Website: lowes
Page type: customer-info-address
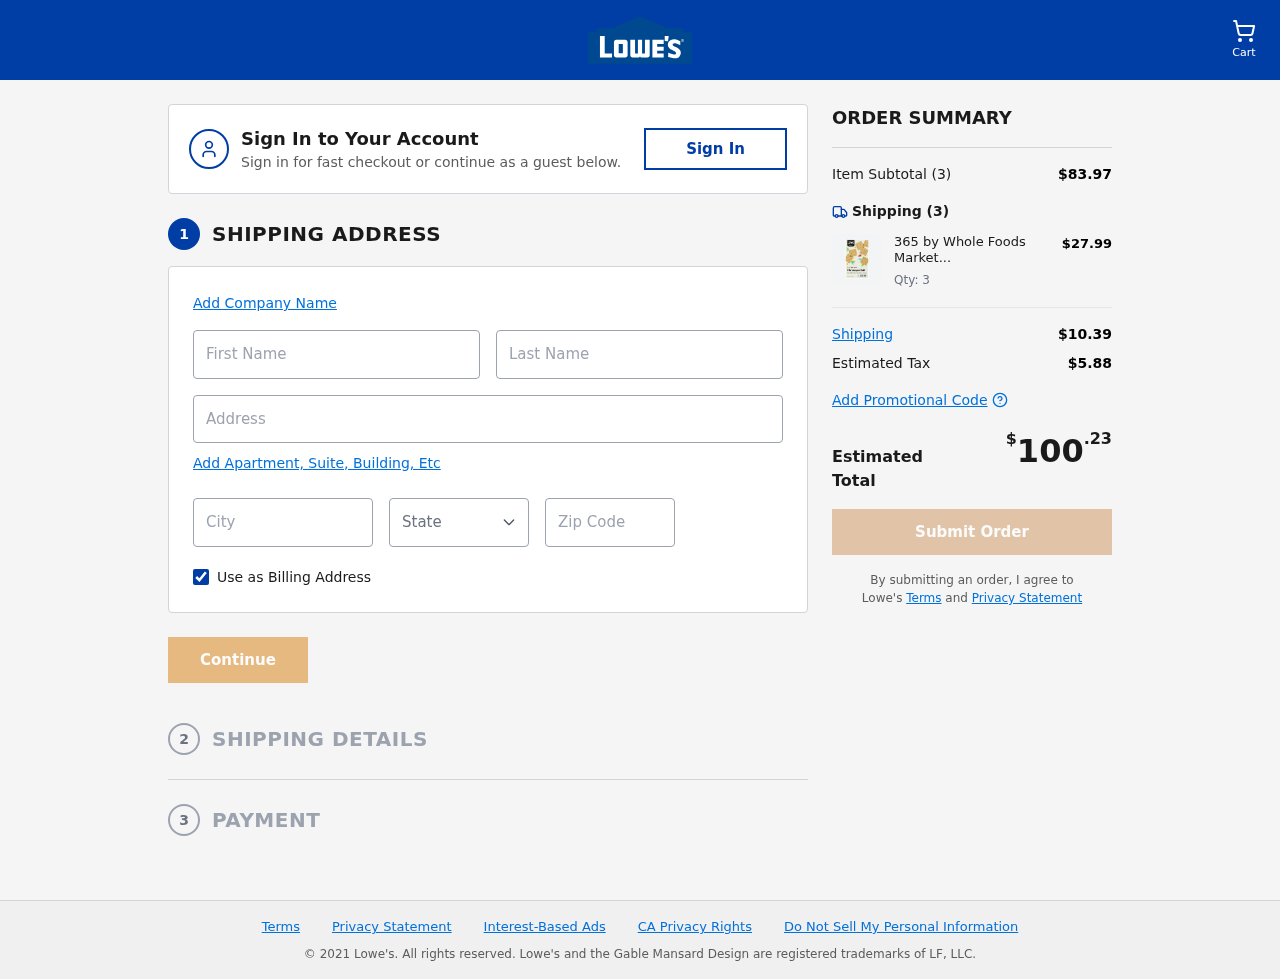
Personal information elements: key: PII_CITY
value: North Nicolas
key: PII_FIRSTNAME
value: Carolyn
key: PII_LASTNAME
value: Torres
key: PII_POSTCODE
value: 69397
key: PII_STATE_ABBR
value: IL
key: PII_STREET
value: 91107 Timothy Spur Apt. 301
Product elements: key: PRODUCT1_NAME
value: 365 by Whole Foods Market, Gluten Free Almond & Sunflower Seed Flour Crackers, Himalayan Salt, 4 Oun
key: PRODUCT1_PRICE
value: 27.99
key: PRODUCT1_QUANTITY
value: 3
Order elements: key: ORDER_NUM_ITEMS
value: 3
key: ORDER_SUBTOTAL
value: $83.97
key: ORDER_NUM_ITEMS2
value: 3
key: ORDER_SHIPPING_COST
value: $10.39
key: ORDER_TAX
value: $5.88
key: ORDER_TOTAL
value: $100.23